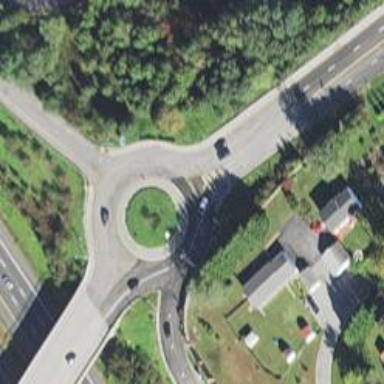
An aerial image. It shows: Secondary road with asphalt surface leading to roundabout junction.